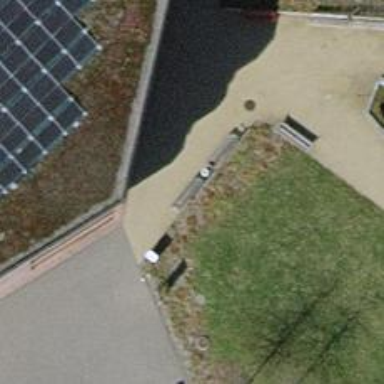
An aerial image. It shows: Brown bench in the vicinity.